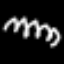
Label: squiggle